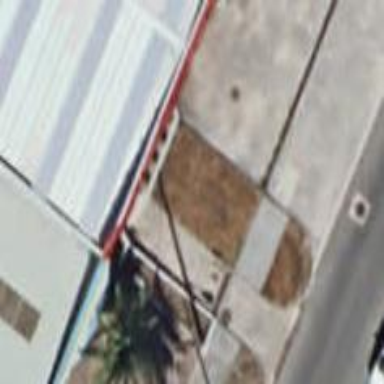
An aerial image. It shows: Warehouse.